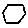
Label: hexagon